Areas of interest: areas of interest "No. 10 Da Hongqiao Road Compound"
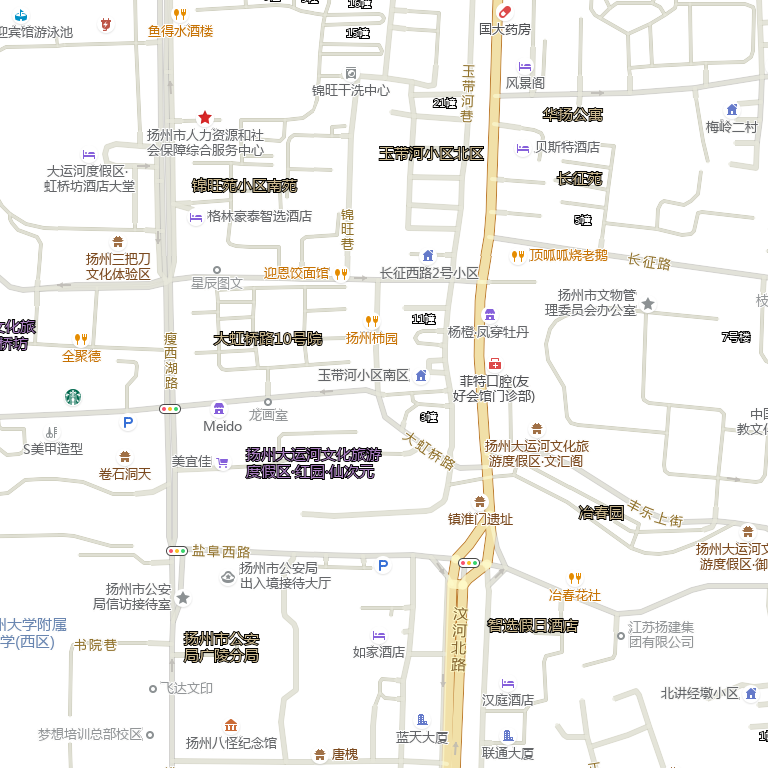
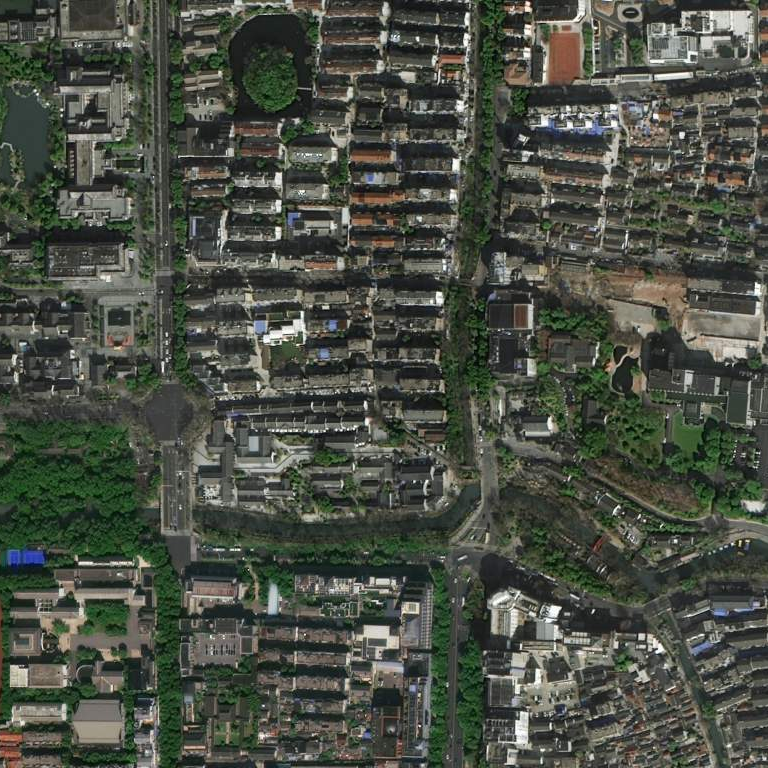